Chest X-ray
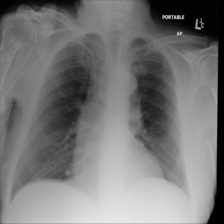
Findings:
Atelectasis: negative
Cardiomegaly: negative
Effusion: negative
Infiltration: negative
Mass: negative
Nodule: negative
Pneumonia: negative
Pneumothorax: negative
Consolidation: negative
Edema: negative
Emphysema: negative
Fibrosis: negative
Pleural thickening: negative
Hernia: negative